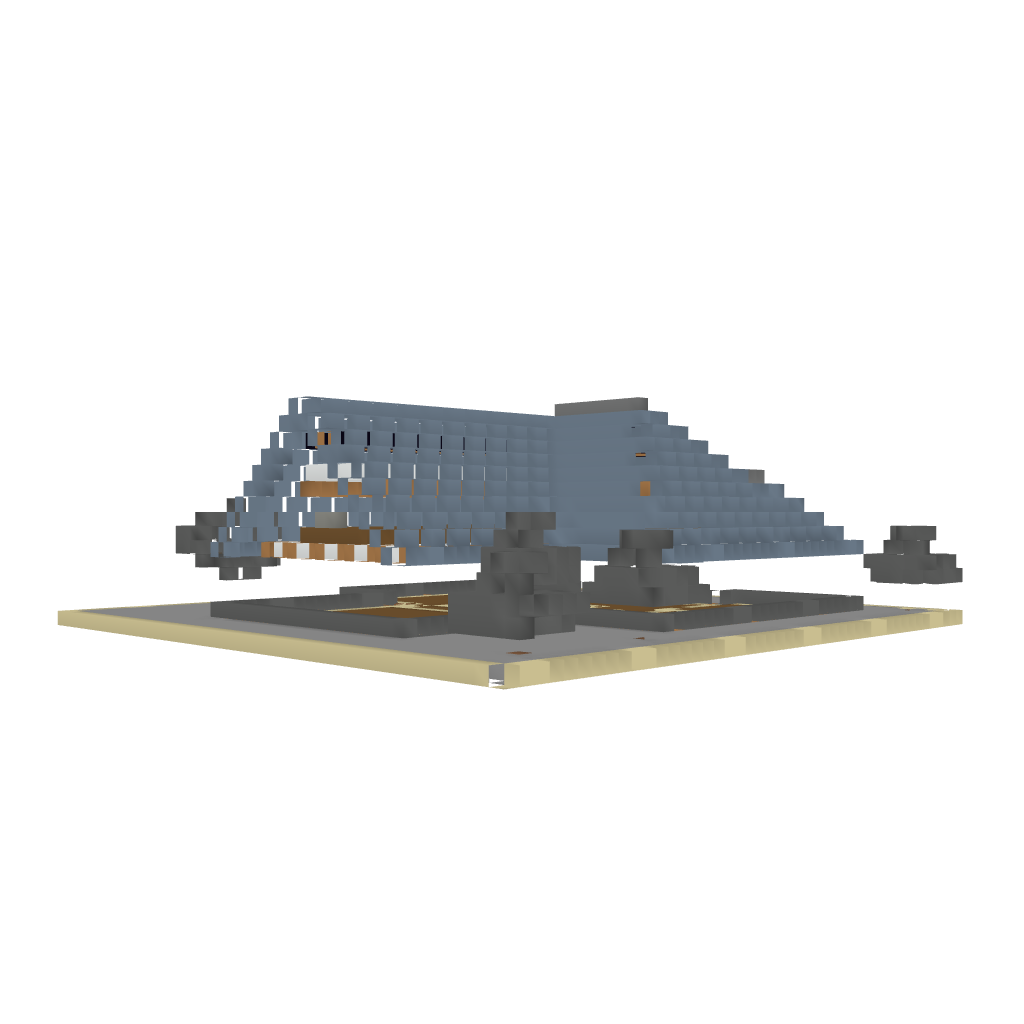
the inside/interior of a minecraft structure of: Valter House